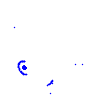
Particle: pion